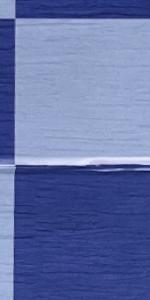
Label: Empty